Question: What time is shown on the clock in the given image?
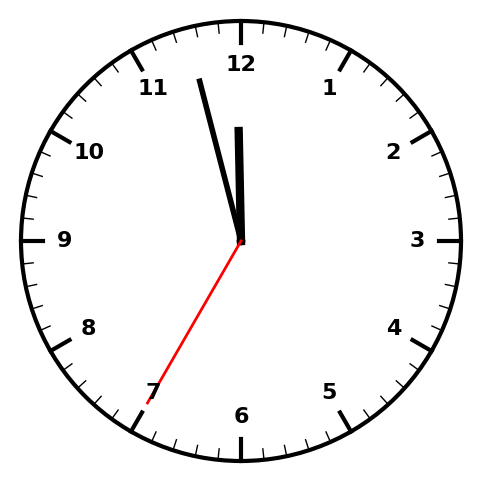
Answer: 11:57:35